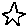
Label: star